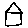
Label: house